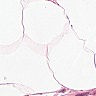
Metastatic tissue present: no